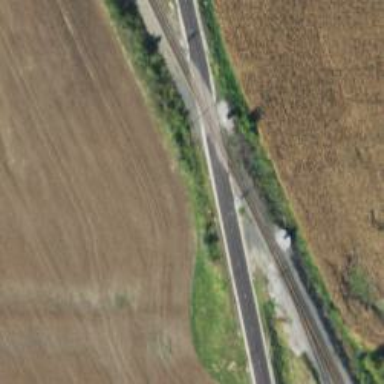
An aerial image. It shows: Level crossing along the railway.